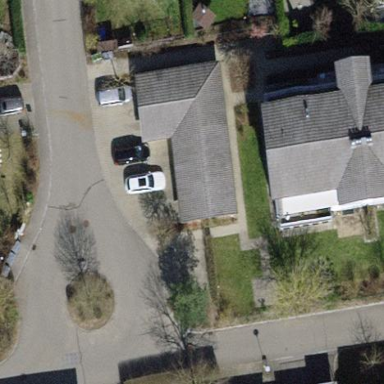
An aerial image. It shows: Building with tiled roof.